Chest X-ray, AP view. Patient: 60 years old, sex M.
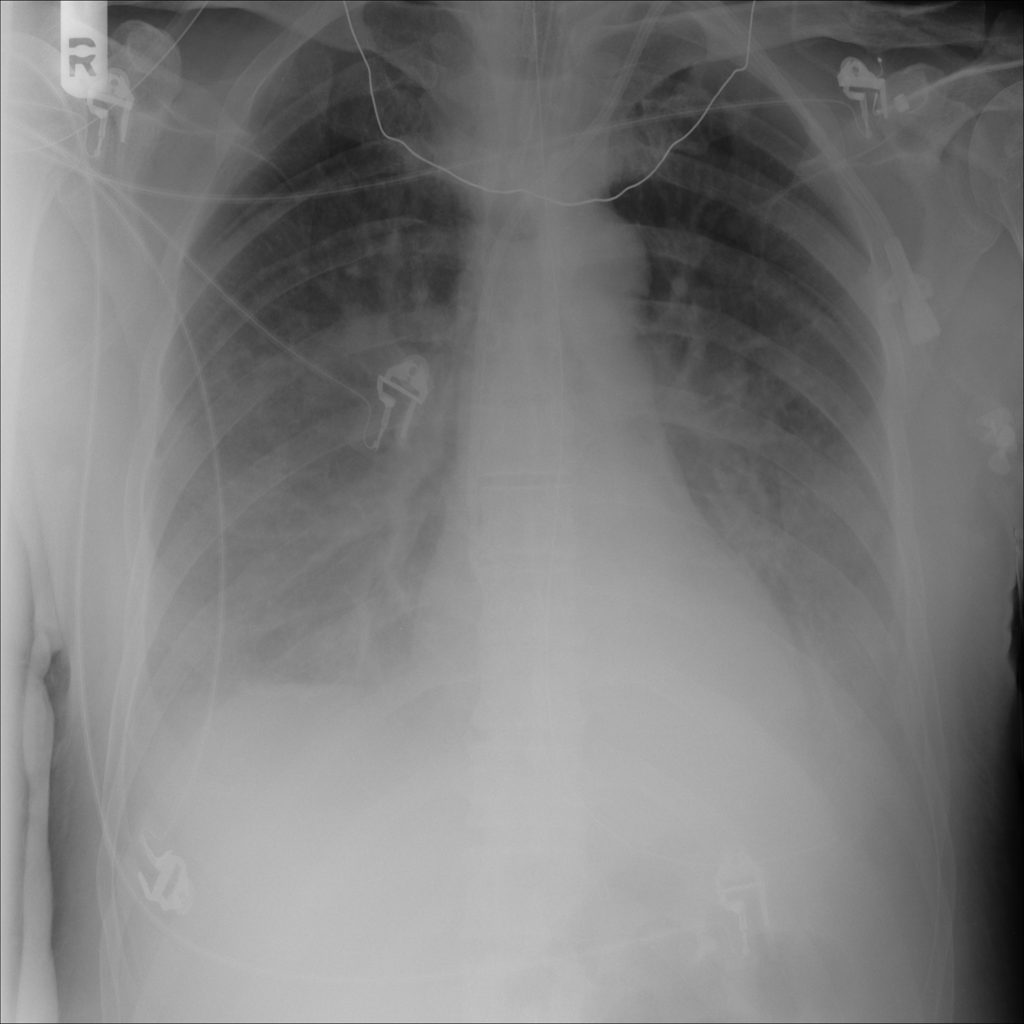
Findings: Effusion